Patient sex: M
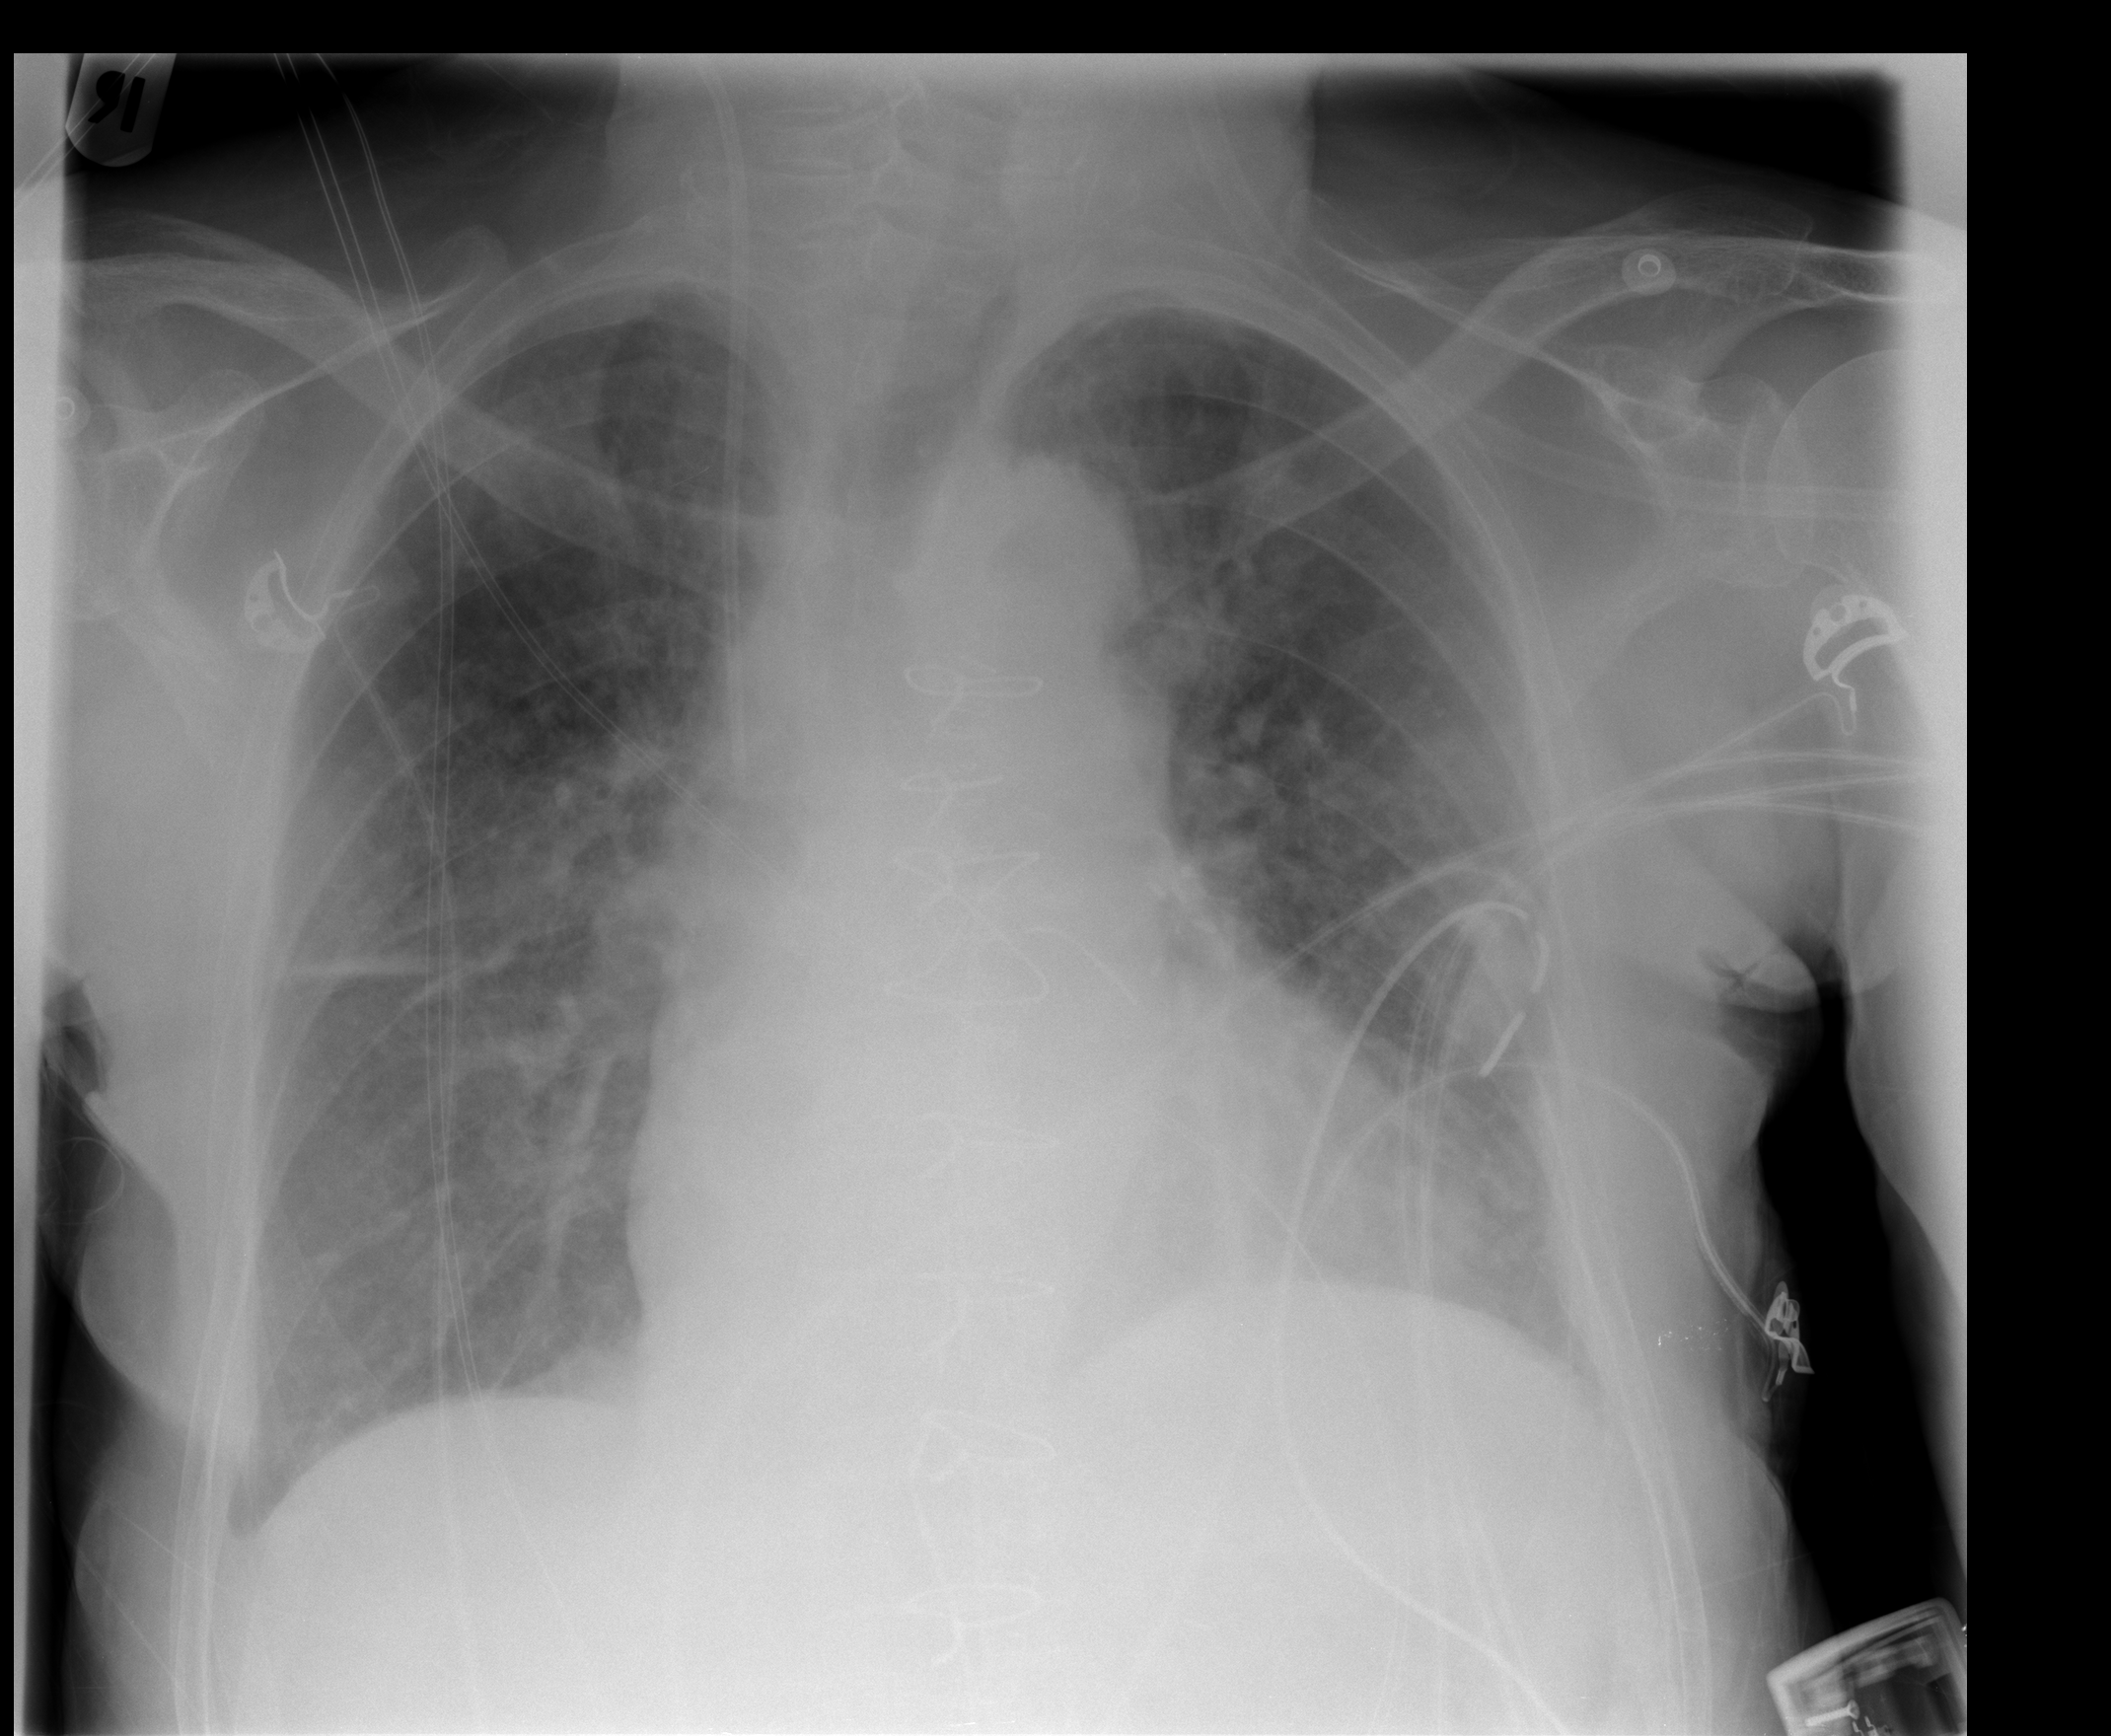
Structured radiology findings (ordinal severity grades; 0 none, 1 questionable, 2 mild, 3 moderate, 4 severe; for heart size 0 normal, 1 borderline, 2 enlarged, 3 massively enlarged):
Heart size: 1
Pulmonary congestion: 2
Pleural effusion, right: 1
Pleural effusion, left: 1
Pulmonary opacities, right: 2
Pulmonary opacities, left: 2
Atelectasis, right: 1
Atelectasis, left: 1